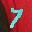
Label: 7